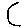
Label: moon